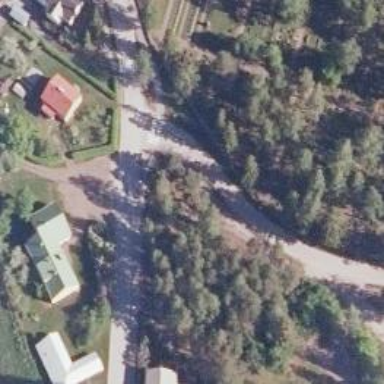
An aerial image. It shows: Crossing with zebra footway and cycle track.